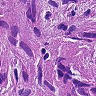
Metastatic tissue present: yes